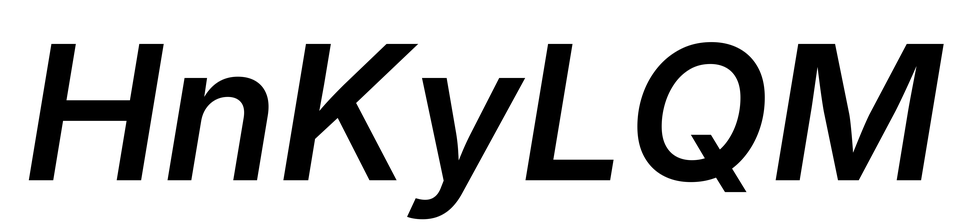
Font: Inter-Italic_SemiBold_Italic